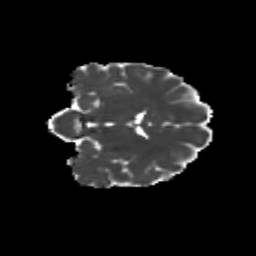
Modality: MD
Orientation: coronal
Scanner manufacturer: siemens
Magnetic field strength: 3 T
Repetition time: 9.2 s
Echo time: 0.084 s